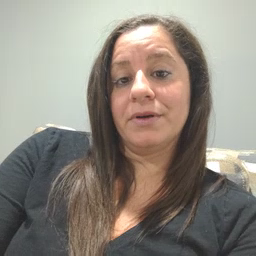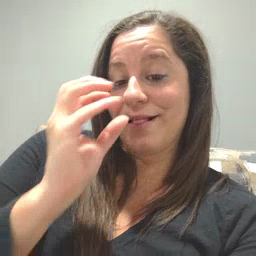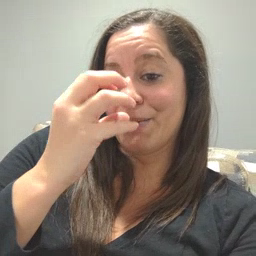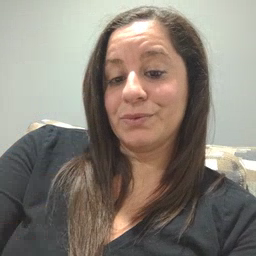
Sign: clown